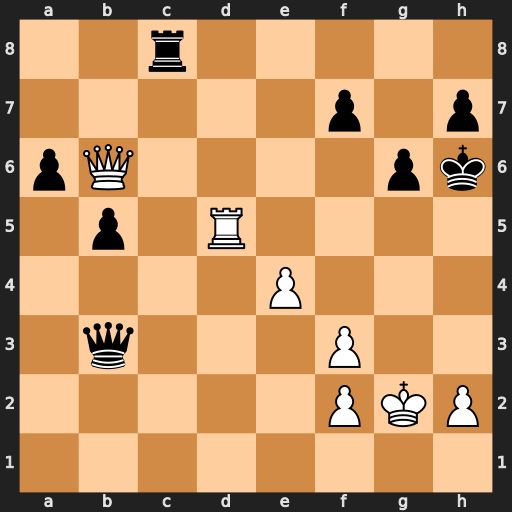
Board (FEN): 2r5/5p1p/pQ4pk/1p1R4/4P3/1q3P2/5PKP/8
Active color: w
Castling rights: -
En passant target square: -
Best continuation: Qf6 Qc3 Qxf7 Rc7 Qf8+